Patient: sex M, age 76
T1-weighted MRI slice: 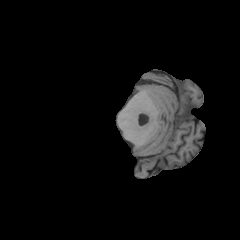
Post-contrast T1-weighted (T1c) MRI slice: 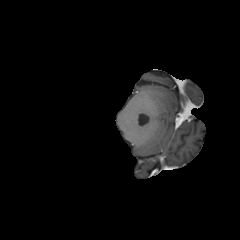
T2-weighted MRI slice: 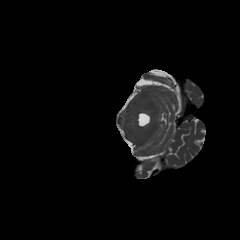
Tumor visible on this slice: no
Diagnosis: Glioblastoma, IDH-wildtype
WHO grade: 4